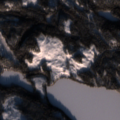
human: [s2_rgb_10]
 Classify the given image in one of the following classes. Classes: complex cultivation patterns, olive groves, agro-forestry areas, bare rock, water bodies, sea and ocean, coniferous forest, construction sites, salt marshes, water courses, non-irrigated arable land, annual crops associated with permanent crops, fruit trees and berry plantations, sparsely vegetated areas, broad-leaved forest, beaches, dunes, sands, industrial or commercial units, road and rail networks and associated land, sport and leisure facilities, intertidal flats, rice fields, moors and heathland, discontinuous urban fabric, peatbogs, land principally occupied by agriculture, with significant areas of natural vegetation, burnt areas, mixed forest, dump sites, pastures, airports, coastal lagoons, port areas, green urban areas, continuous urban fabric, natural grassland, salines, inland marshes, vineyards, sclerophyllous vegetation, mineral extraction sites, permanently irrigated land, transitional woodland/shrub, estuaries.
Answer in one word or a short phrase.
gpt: coniferous forest, transitional woodland/shrub, water bodies